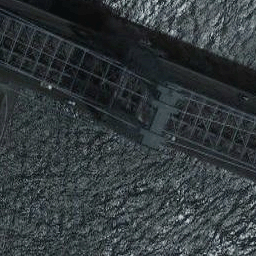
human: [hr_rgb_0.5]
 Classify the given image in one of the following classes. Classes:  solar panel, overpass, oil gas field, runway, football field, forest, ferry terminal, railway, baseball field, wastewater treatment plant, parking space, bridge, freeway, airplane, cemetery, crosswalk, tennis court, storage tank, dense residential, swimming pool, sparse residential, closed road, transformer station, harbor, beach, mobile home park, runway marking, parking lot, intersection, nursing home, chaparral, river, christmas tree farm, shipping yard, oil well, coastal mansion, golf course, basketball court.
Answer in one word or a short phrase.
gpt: bridge